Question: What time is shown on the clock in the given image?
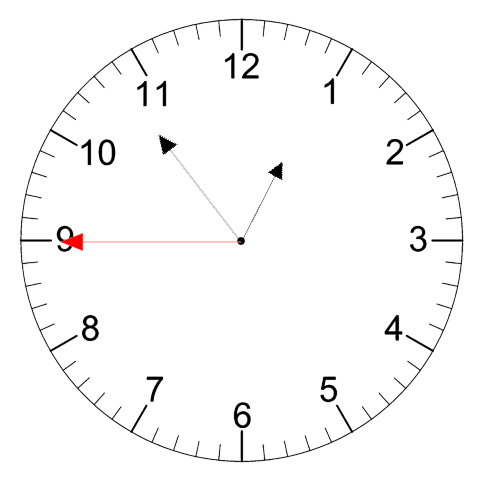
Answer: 12:53:45